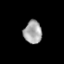
Tissue: lung
Cell type: T cells
Senescence score: 0.2096
Nuclear area (px): 409
Mean DAPI intensity: 164.474